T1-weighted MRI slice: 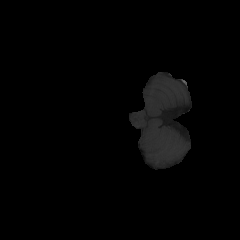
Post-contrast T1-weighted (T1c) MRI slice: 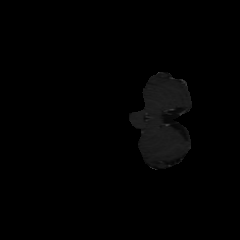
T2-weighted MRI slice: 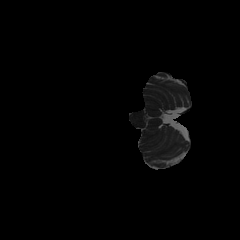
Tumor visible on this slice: no